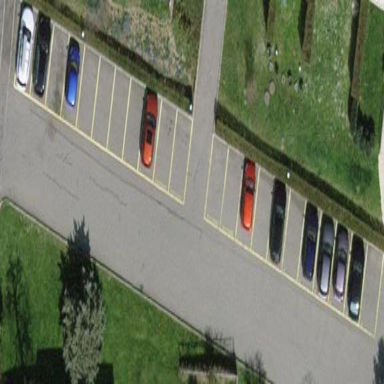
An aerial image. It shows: Parking area with surface.